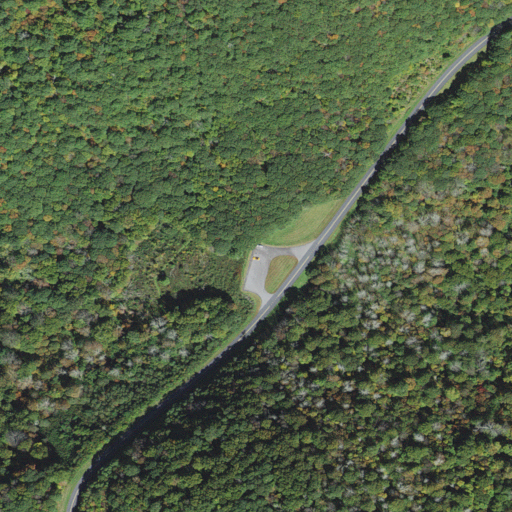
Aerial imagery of gap in North Carolina named Deep Gap containing deciduous forest, open development, and low intensity development